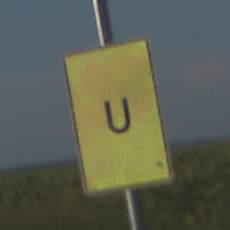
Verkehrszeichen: AnkuendigungOderFortsetzungUmleitungOhnePfeilsymbol
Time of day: MorningAfternoon
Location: Outdoor (RoadRail)
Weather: Clear
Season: NotSpecified
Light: Natural